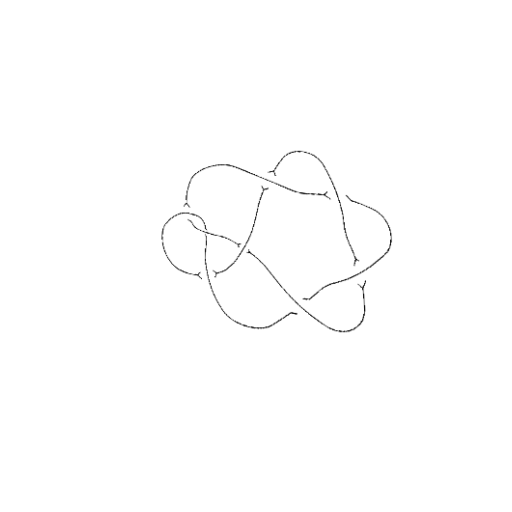
Crossing number: 8